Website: lowes
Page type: order-tracking
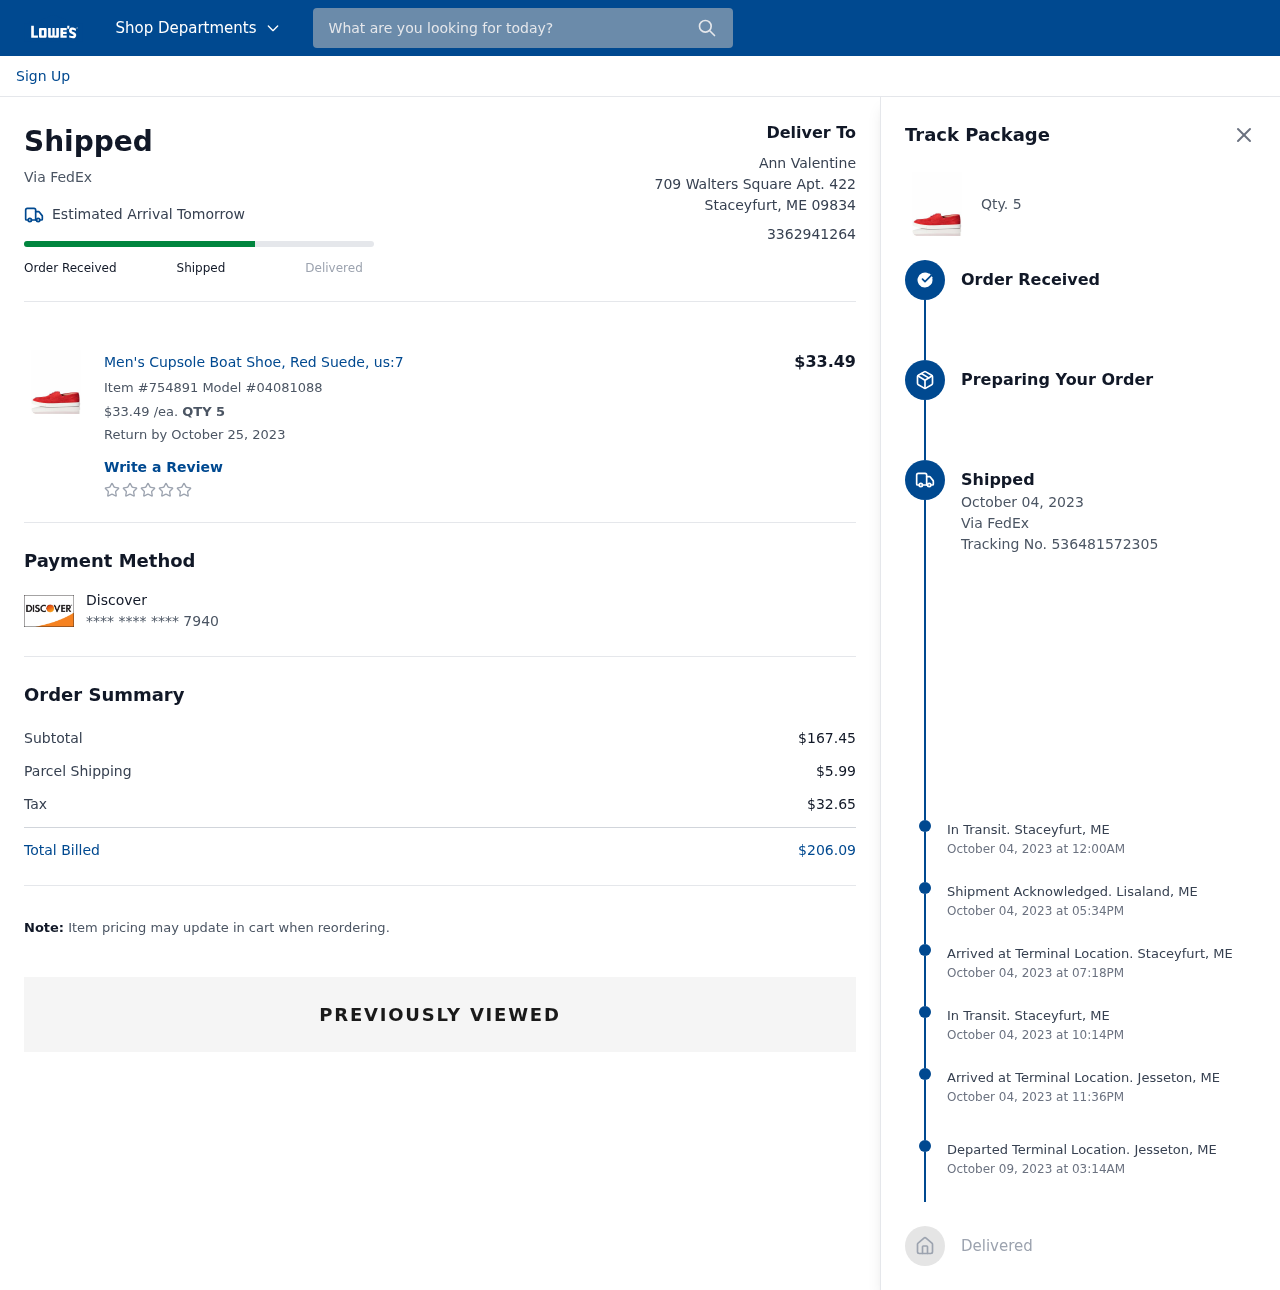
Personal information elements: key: PII_CARD_LAST4
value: **** **** **** 7940
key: PII_CARD_TYPE
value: Discover
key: PII_CITY_STATE
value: Staceyfurt, ME
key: PII_CITY_STATE_ZIP
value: Staceyfurt, ME 09834
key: PII_FULLNAME
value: Ann Valentine
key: PII_PHONE
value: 3362941264
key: PII_STREET
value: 709 Walters Square Apt. 422
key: PII_CITY_STATE2
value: Lisaland, ME
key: PII_STATE_ABBR
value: ME
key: PII_CITY
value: Staceyfurt
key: PII_CITY_STATE3
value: Jesseton, ME
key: PII_CITY3
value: Jesseton
Product elements: key: PRODUCT1_NAME
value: Men's Cupsole Boat Shoe, Red Suede, us:7
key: PRODUCT1_PRICE
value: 33.49
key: PRODUCT1_QUANTITY
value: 5
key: PRODUCT1_TOTAL
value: $33.49
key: PRODUCT1_QUANTITY2
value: Qty. 5
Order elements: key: ORDER_DELIVERY_DATE
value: Estimated Arrival Tomorrow
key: ORDER_ITEM_NUMBER
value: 754891
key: ORDER_MODEL_NUMBER
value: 04081088
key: ORDER_RETURN_BY_DATE
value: Return by October 25, 2023
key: ORDER_SUBTOTAL
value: $167.45
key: ORDER_SHIPPING_COST
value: $5.99
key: ORDER_TAX
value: $32.65
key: ORDER_TOTAL
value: $206.09
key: ORDER_SHIPPING_DATE
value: October 04, 2023
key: ORDER_TRACKING_NUMBER
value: Tracking No. 536481572305
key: ORDER_TRACKING_EVENT1
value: October 04, 2023 at 12:00AM
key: ORDER_TRACKING_EVENT2
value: October 04, 2023 at 05:34PM
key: ORDER_TRACKING_EVENT3
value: October 04, 2023 at 07:18PM
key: ORDER_TRACKING_EVENT4
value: October 04, 2023 at 10:14PM
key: ORDER_TRACKING_EVENT5
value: October 04, 2023 at 11:36PM
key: ORDER_TRACKING_EVENT6
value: October 09, 2023 at 03:14AM
Search elements: key: HEADER_SEARCH
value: What are you looking for today?